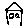
Label: house